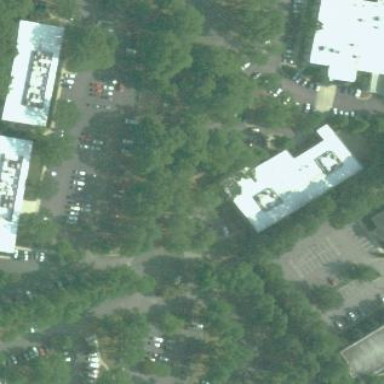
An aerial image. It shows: Commercial building.